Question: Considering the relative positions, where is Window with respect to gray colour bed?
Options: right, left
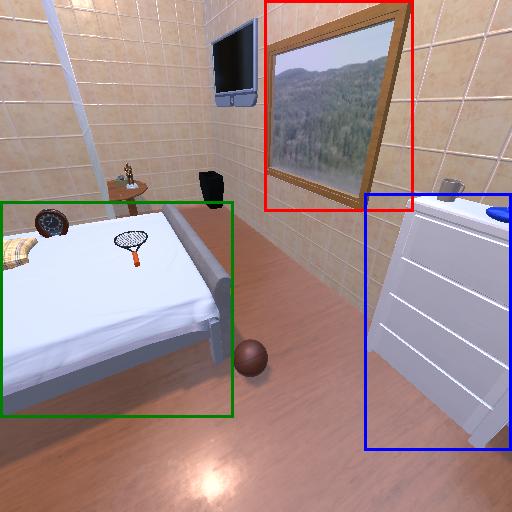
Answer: right